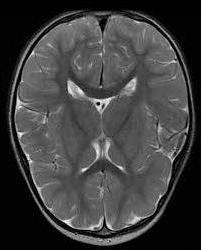
Label: notumor